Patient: sex M, age 72
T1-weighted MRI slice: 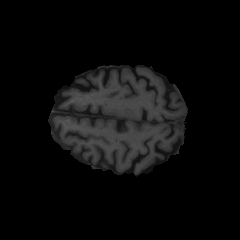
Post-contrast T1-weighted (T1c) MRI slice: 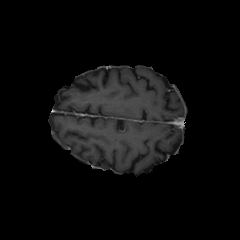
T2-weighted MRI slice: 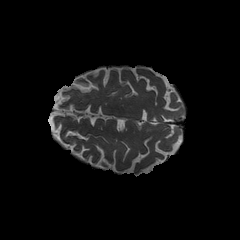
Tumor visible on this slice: no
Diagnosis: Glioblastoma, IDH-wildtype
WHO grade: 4